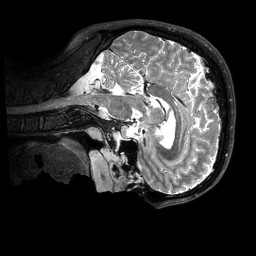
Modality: T2w
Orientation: sagittal